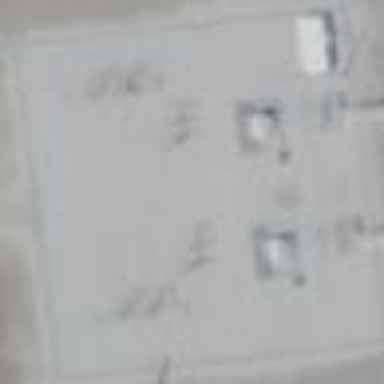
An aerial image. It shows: Industrial power substation surrounded by fence.